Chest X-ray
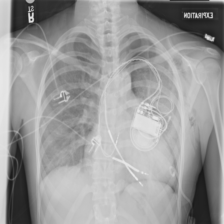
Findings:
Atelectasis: negative
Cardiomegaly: negative
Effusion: negative
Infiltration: negative
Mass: negative
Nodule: negative
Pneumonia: negative
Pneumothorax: positive
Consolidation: negative
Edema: negative
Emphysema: negative
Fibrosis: negative
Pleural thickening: negative
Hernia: negative